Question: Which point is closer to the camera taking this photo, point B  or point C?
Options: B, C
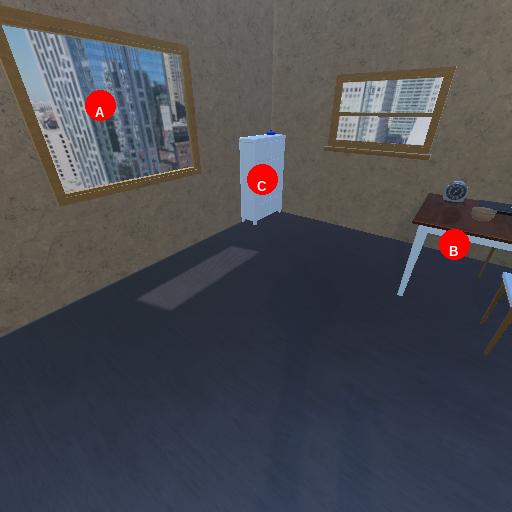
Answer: B